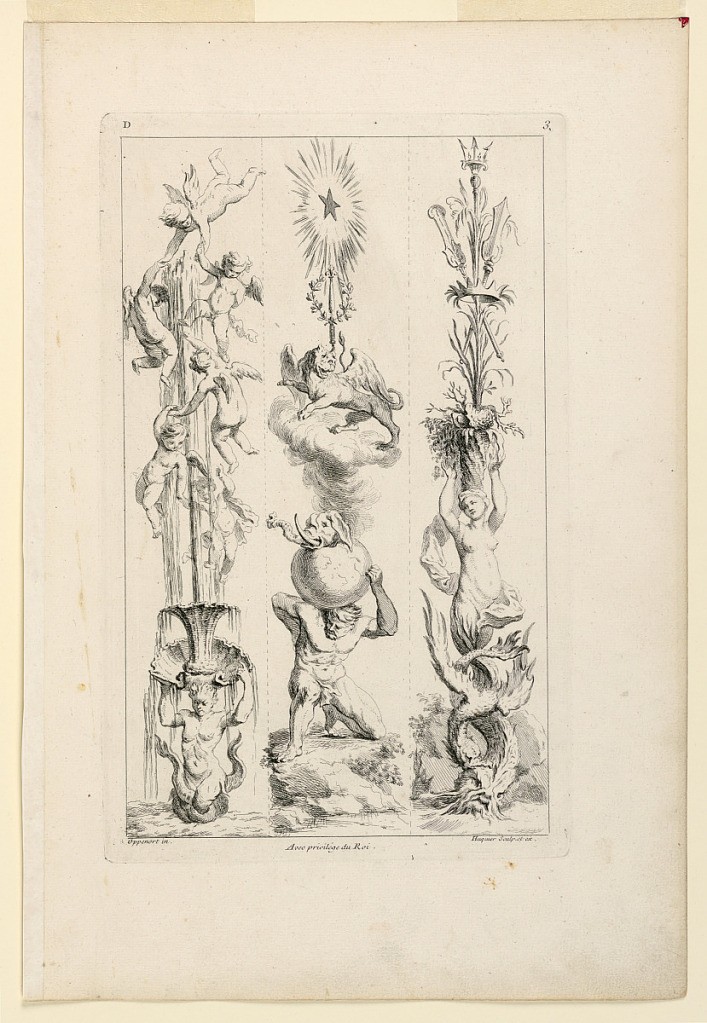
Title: Page T hree from "Quatrieme Livre Contenant Des Montans où Pilastres Inventés par G. M. Oppenort Architecte du Roi et Gravés par Huquier"
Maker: Gilles-Marie Oppenord, French, 1672–1742
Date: after 1751
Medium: Etching on paper
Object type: Print
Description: Three "candelabra-like" arrangements of various motifs, characterized by: first, a fountain of putti; second, Atlas with globe; third: a mermaid. Inscribed, upper left: "D"; upper right: "3"; lower left: "Oppenort in."; center: "Avec privil. du Roi"; lower right: "Huquier sculp. excudit".